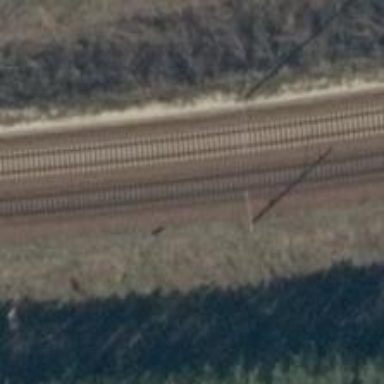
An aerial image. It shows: Milestone along the railway track with catenary mast.